Field crop: maize
Growth stage: 1
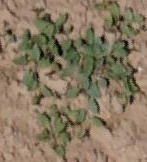
Species: convolvulus